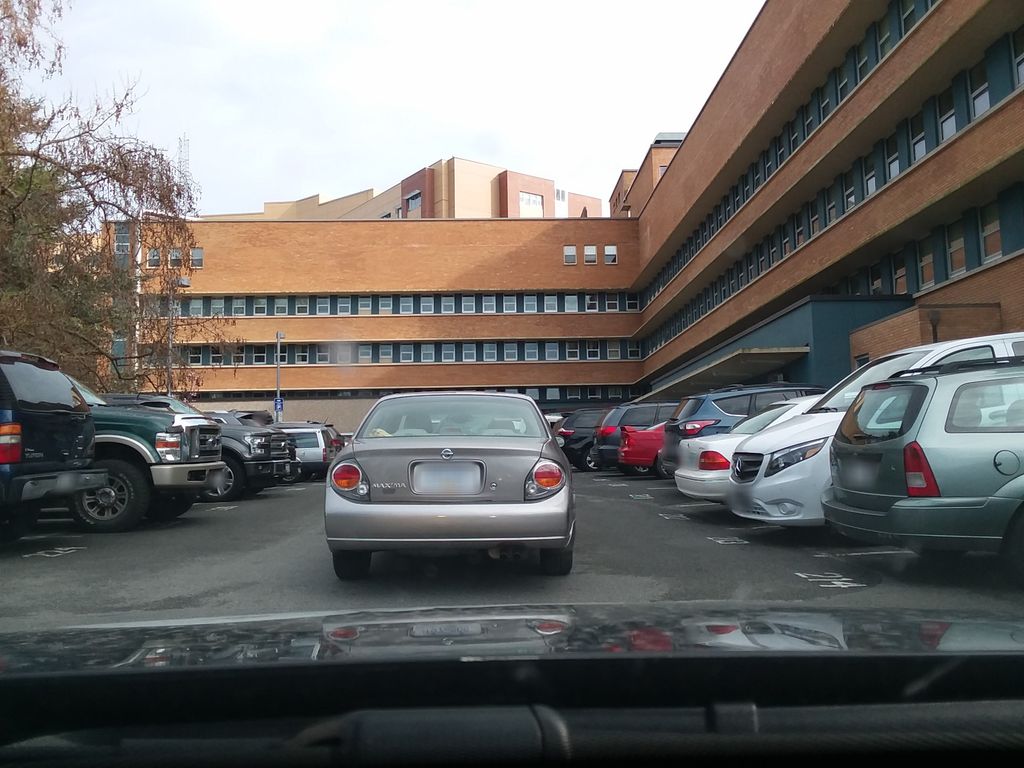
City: victoria